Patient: sex M, age 22
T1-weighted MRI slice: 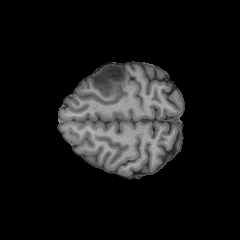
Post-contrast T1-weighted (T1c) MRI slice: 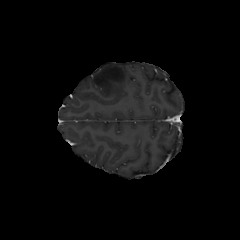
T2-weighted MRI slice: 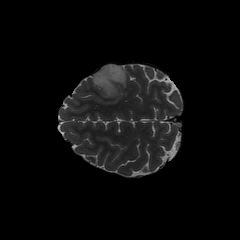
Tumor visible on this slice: yes
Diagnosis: Astrocytoma, IDH-mutant
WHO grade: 2